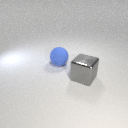
large gray metal cube to the right of large blue rubber sphere